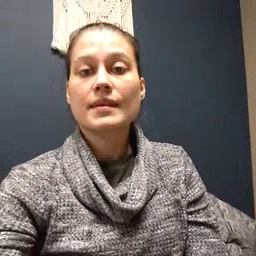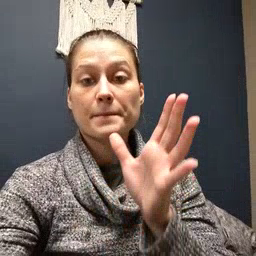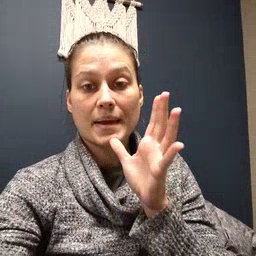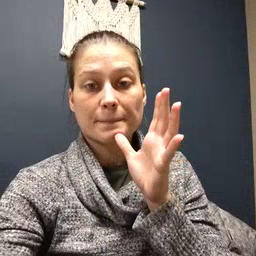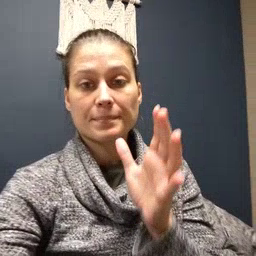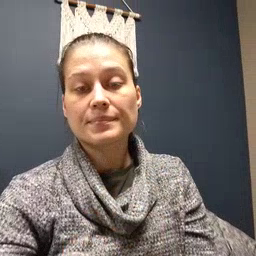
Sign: mom